Question: I always set my drivers Imagepath directly.(C:\Windows\System32\driversbc.sys)
But I just knew many device drivers set their ImagePath to

This is Lanmanworkstation driver's registry hive.
I guess Lanmanworkstation driver's image file is mrxsmb.sys
But they didn't put 'System32\drivers\mrxsmb.sys'. Why.
What does mean?
Even though there is no certain path, StartService function works well.
How does Service Manager(? i'm not sure) find the driver's image path?
Is there an advantage using this?
What if I decide to use this way, are there my driver codes should modify?
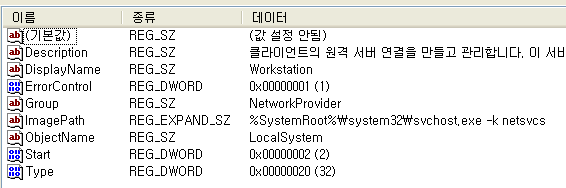
Answer: You are confusing between device drivers and services.
svchost.exe is used to share the same process between multiple services. The implementation is internal to Windows so use outside of Windows is not supported.
If you write a device driver (for hardware, or a filter driver) or do not work for Microsoft, you cannot use svchost.
The reason for the confusion is because old style (NT4), non-plug-and-play drivers can be started using the Service Control Manager APIs.